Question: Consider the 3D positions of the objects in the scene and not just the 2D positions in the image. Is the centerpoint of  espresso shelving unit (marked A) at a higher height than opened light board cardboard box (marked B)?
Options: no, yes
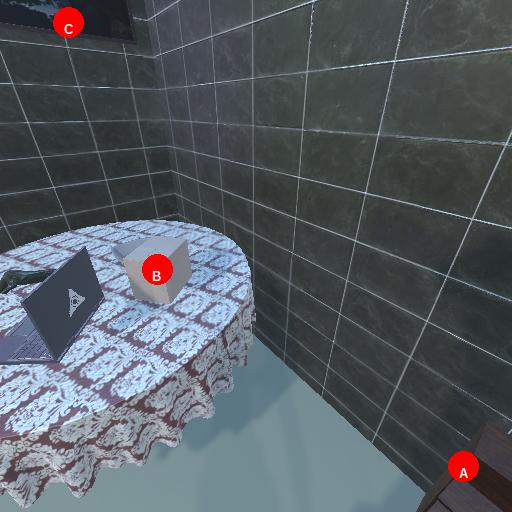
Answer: no